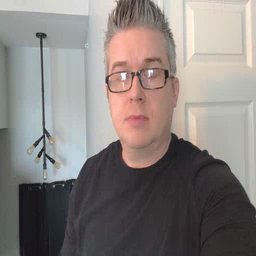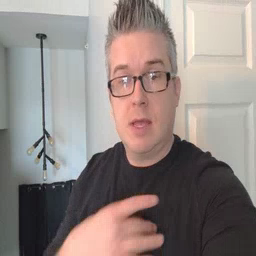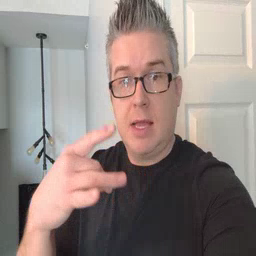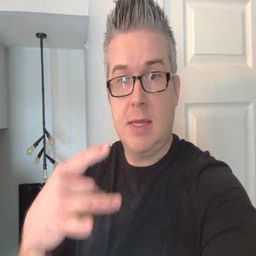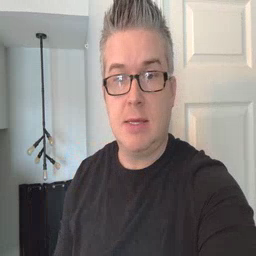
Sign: like